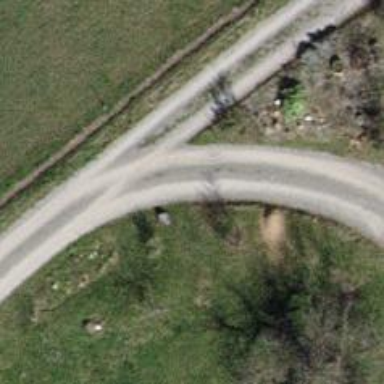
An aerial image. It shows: Compacted track road with grade3 tracktype.